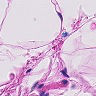
Metastatic tissue present: no